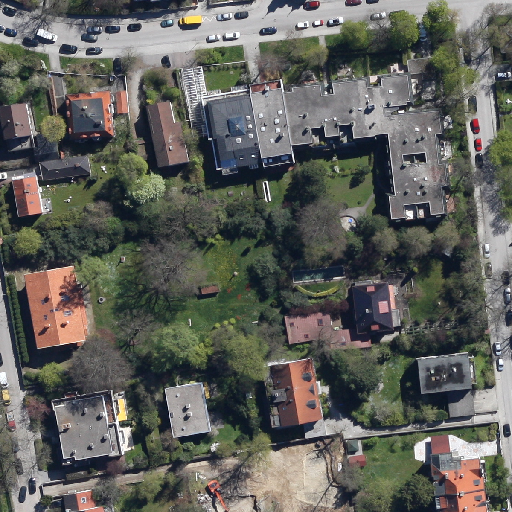
Referring expression: light-duty vehicle driving on the road